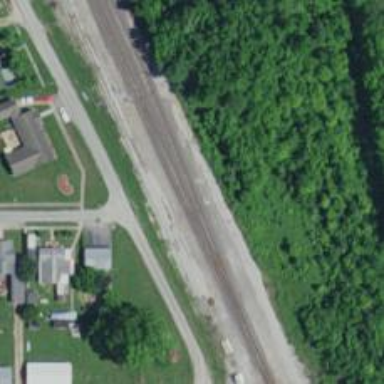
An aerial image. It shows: Railway siding with rails.